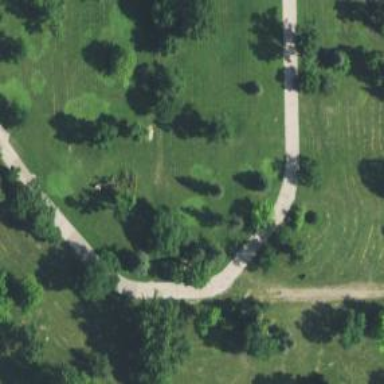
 popular sport where players throw frisbees into baskets in as few shots as possible."